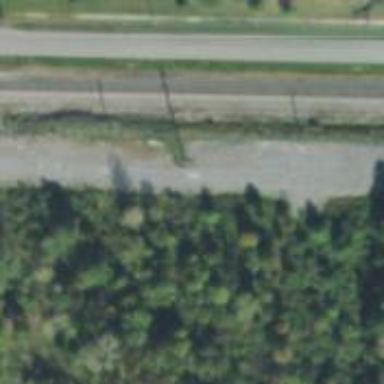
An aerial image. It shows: Power pole.